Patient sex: M
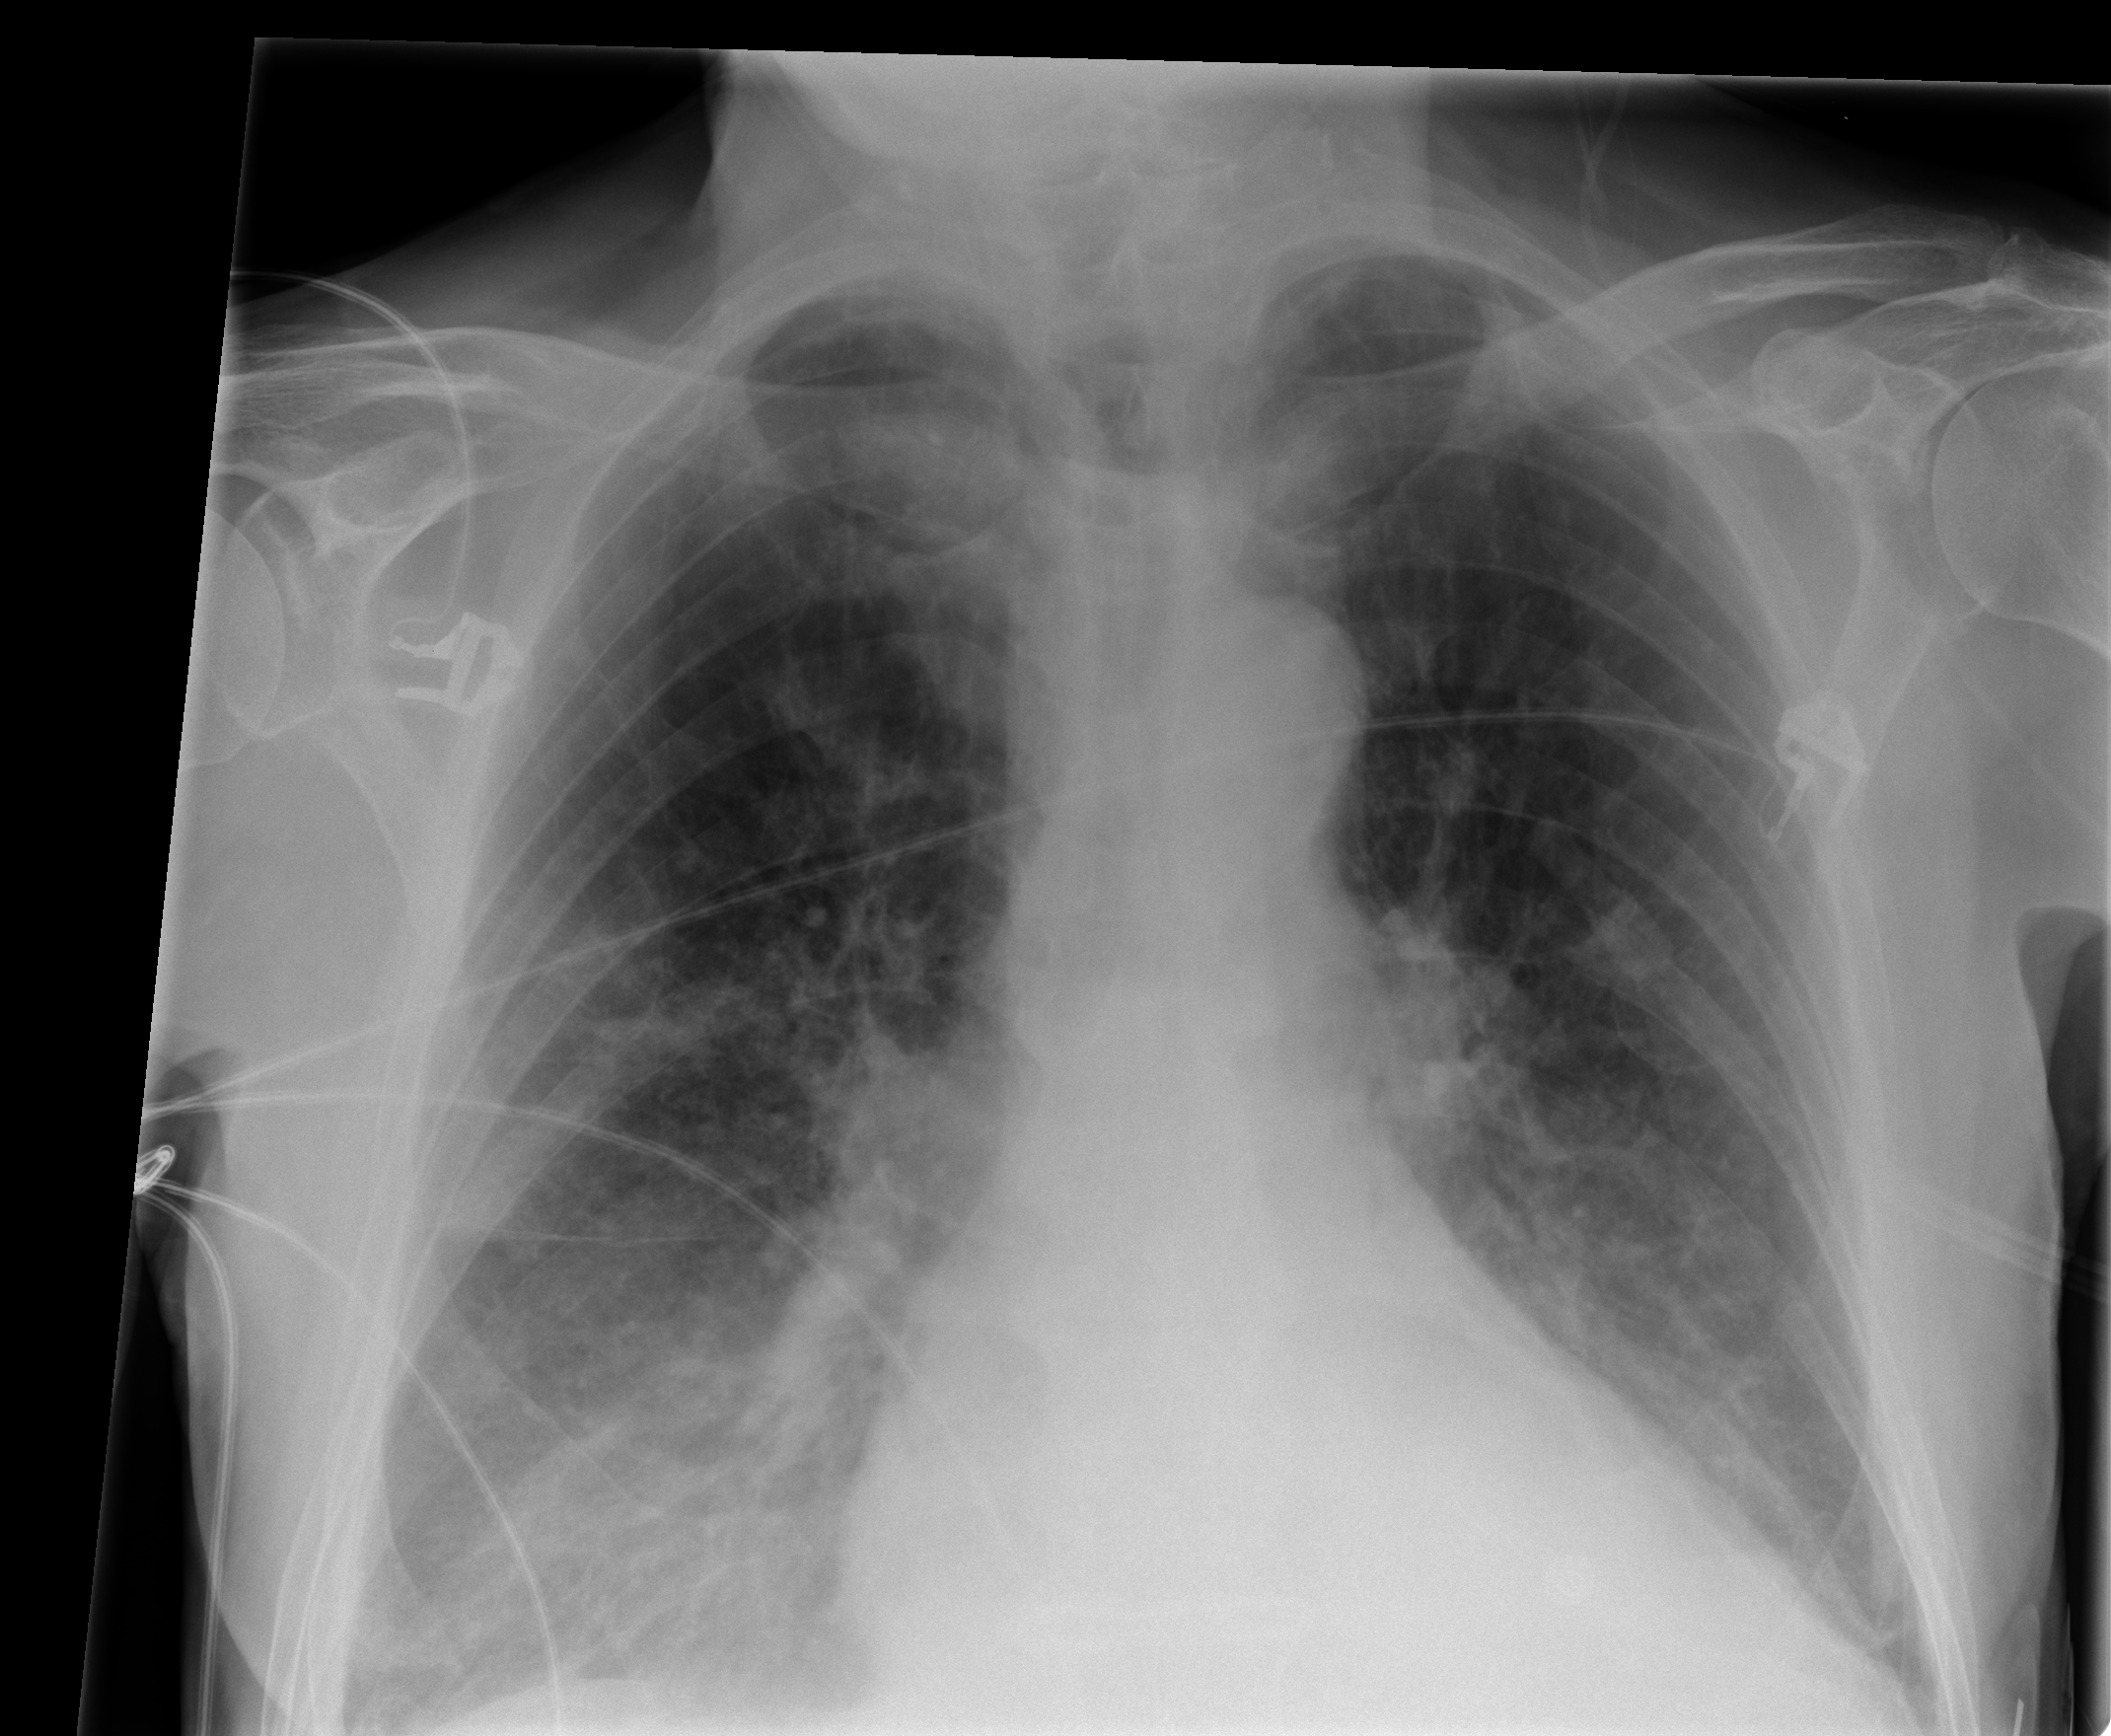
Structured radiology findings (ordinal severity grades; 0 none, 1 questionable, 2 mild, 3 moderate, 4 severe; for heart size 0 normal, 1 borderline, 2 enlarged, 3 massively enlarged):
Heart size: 2
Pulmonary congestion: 1
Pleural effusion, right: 2
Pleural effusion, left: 1
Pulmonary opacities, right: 1
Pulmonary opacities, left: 0
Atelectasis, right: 2
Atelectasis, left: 2